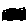
Label: hexagon